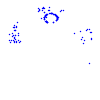
Particle: kaon